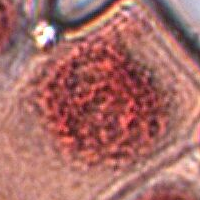
Label: prophase